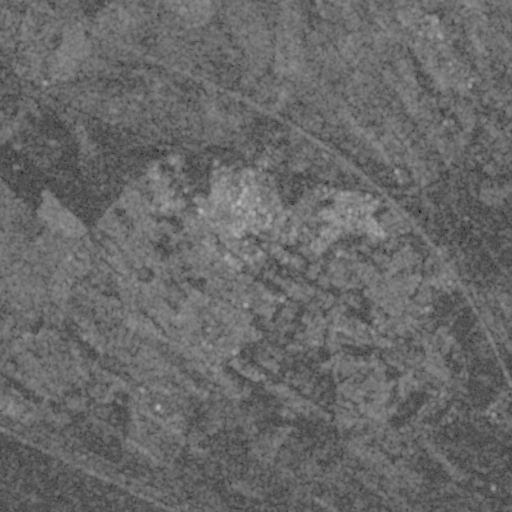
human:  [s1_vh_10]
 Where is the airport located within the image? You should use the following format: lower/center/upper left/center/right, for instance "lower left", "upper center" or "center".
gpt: The airport is located in the lower left of the image.
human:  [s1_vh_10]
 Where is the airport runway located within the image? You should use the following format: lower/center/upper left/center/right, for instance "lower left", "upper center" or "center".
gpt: The airport runway is located in the lower left of the image.
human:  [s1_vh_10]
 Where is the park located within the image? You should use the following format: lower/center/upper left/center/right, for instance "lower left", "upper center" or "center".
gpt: The park is located in the upper center of the image.
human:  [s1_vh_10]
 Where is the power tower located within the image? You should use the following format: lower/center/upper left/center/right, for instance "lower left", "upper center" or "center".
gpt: The power tower is located in the upper left of the image.
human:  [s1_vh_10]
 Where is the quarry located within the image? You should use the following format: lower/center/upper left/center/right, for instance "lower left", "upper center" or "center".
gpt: The quarry is located in the center right of the image.
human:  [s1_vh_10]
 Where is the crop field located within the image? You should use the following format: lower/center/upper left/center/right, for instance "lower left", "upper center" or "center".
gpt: There is no crop field in the image.

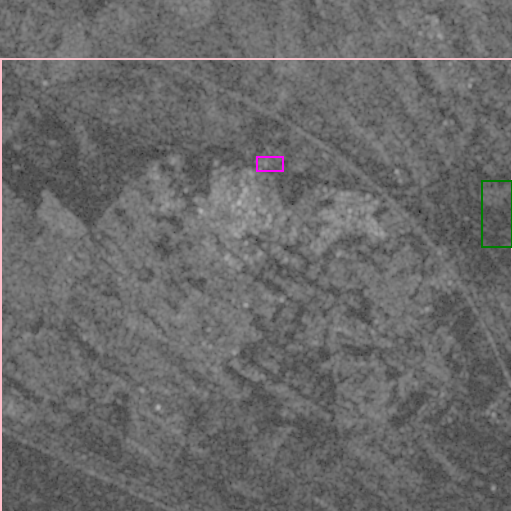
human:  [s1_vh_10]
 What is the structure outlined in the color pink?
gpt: The structure outlined in pink is a crop field.
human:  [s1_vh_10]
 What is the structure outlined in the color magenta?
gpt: The structure outlined in magenta is a park.
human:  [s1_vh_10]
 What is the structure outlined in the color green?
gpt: The structure outlined in green is a quarry.
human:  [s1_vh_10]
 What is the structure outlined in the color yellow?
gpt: There is no yellow outline.